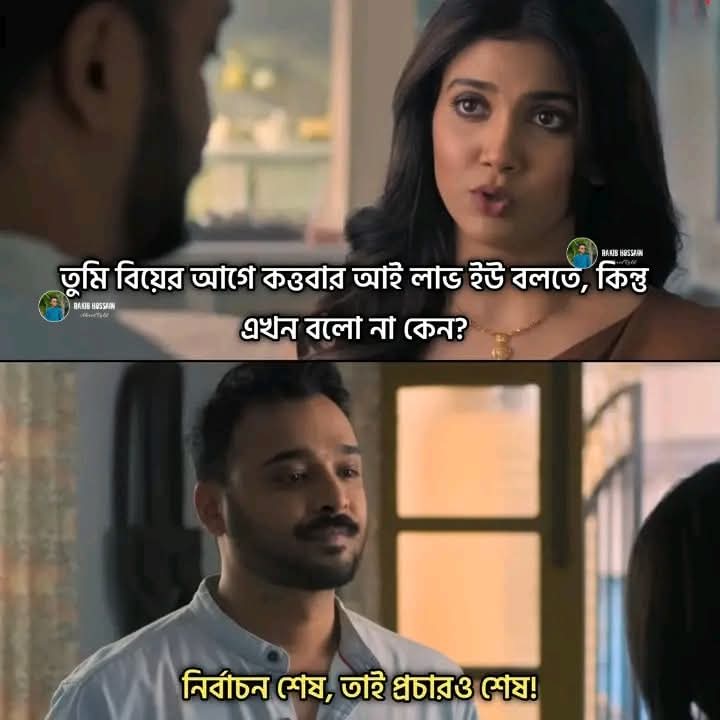
Text: তুমি বিয়ের আগে কত্তবার আই লাভ ইউ বলতে, কিন্তু এখন বলো না কেন?
নির্বাচন শেষ, তাই প্রচারও শেষ!
Label: Non Hate